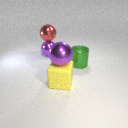
large green metal cylinder to the right of large yellow rubber cube